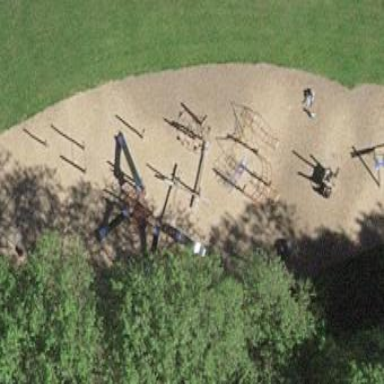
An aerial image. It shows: Playground area for leisure land.